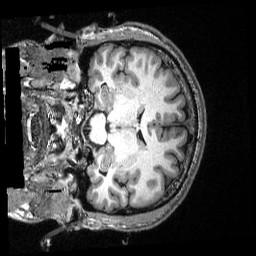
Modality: T1w
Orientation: coronal
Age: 27
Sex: male
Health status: healthy
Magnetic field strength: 3 T
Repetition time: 2.53 s
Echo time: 0.00331 s